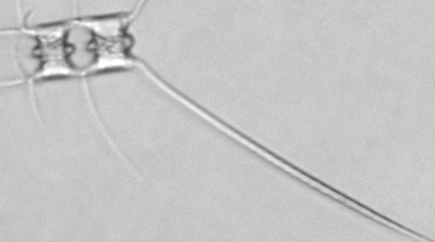
Label: Chaetoceros_didymus